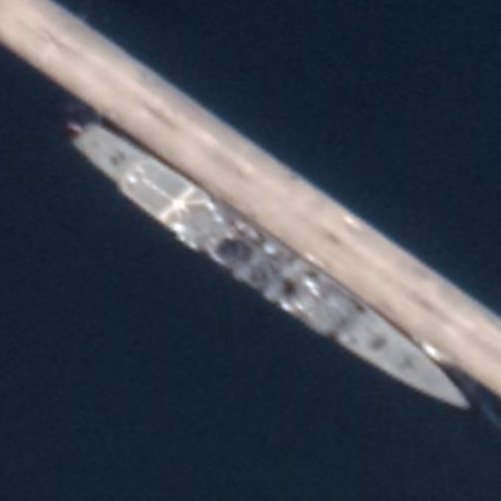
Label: Abukuma-class_frigate